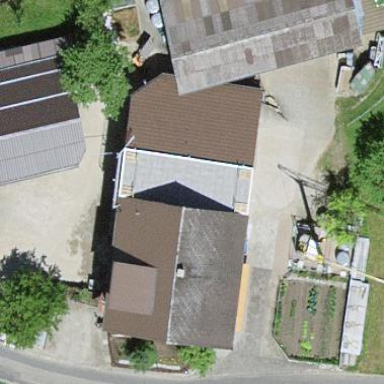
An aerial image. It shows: Farm building.